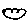
Label: cloud